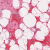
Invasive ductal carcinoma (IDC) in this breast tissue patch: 0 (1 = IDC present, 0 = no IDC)